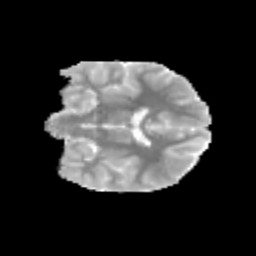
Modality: MD
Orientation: coronal
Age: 11
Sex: male
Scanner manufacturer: siemens
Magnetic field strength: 3 T
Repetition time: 3.8 s
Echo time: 0.07 s